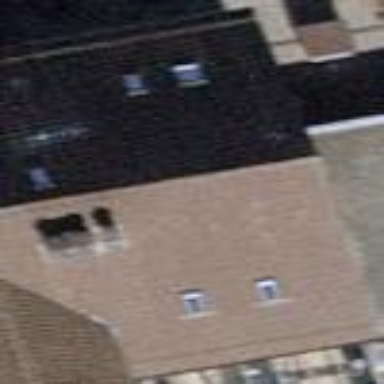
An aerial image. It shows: Building with tile roof.